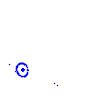
Particle: kaon